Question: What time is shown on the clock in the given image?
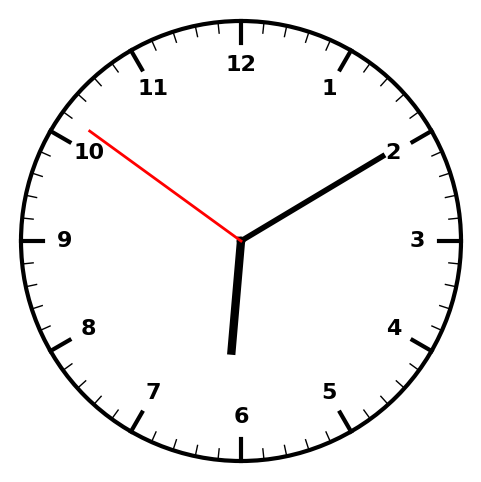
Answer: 06:09:51